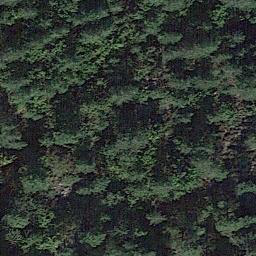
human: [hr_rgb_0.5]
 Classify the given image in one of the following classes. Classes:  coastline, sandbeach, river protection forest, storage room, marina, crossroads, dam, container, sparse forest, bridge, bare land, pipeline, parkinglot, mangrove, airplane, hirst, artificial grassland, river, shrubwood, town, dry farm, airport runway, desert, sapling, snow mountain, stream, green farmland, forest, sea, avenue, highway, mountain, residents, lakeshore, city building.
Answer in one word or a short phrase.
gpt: forest